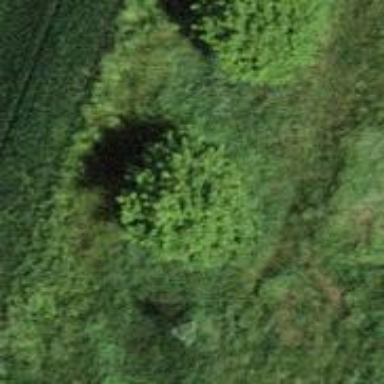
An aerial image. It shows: Agricultural area with deciduous broadleaved trees.